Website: crate-barrel
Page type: review-order
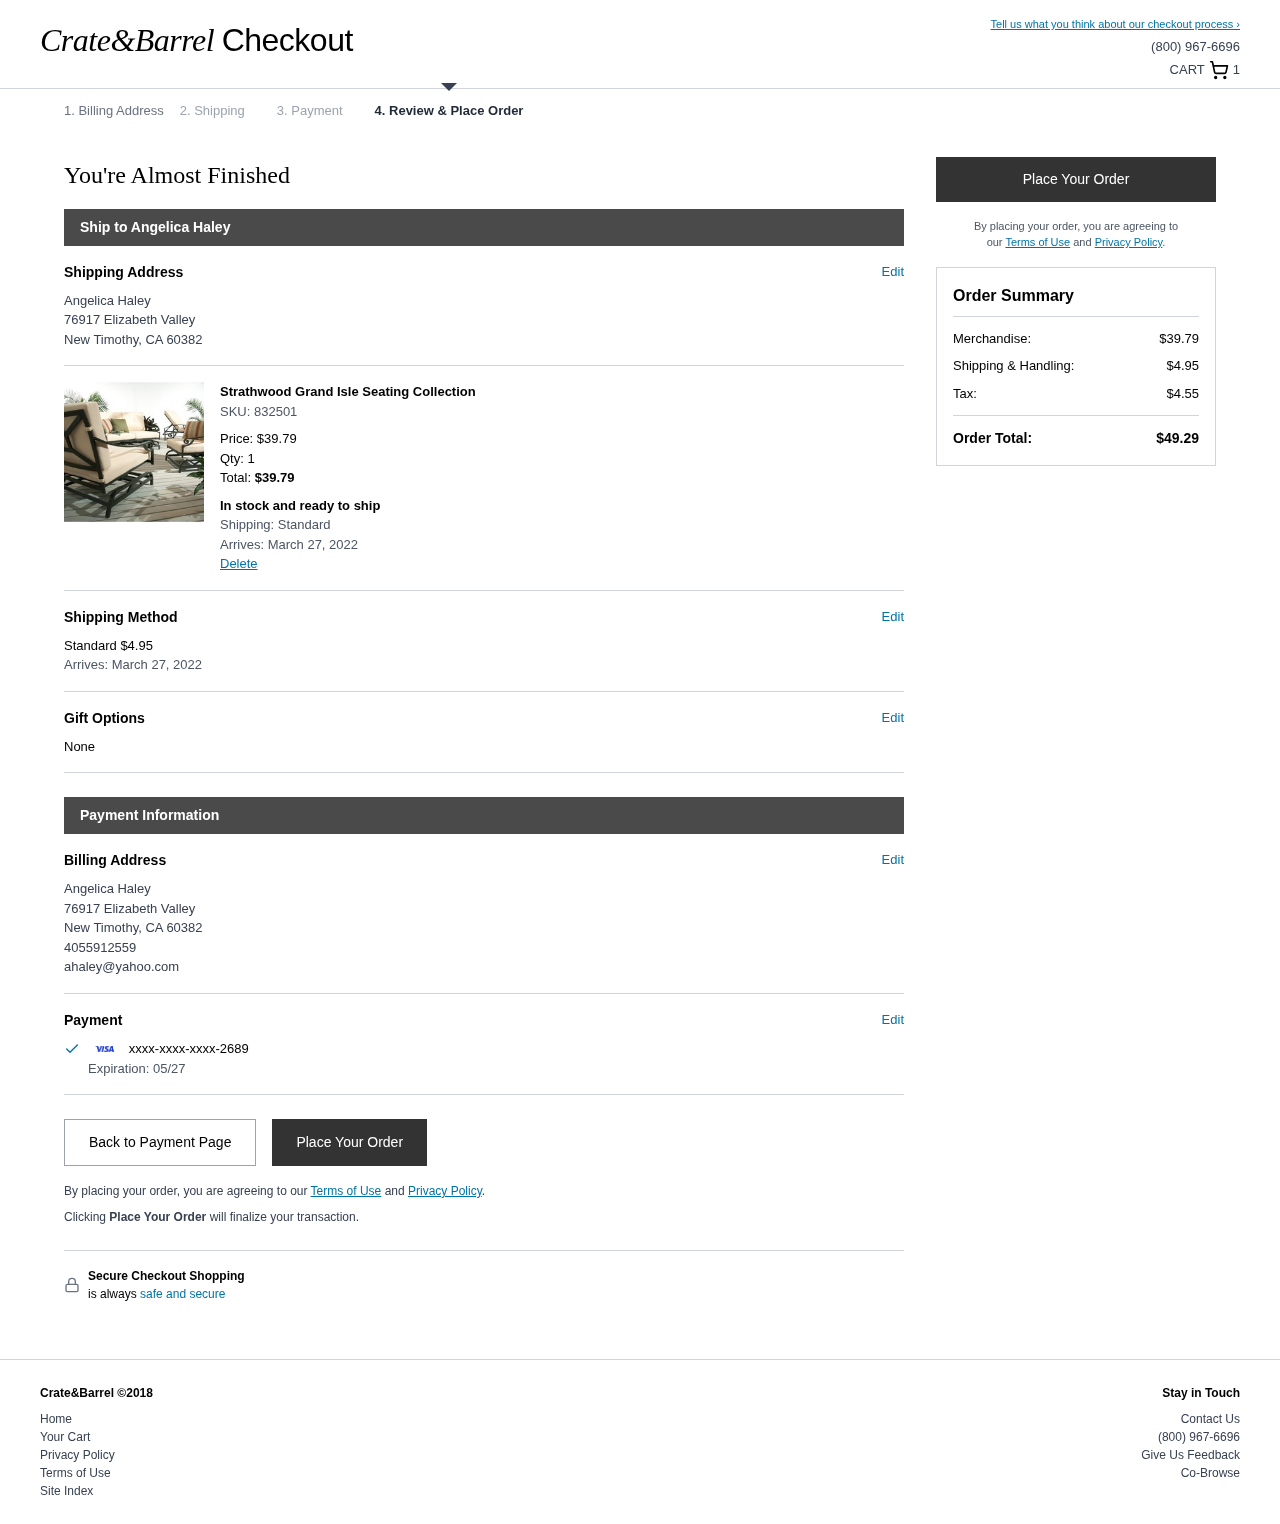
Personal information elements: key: PII_CARD_EXPIRY
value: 05/27
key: PII_CARD_LAST4
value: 2689
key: PII_EMAIL
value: ahaley@yahoo.com
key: PII_FULLNAME
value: Angelica Haley
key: PII_PHONE
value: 4055912559
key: PII_STREET
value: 76917 Elizabeth Valley
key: PII_FULLNAME2
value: Angelica Haley
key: PII_CITY2
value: New Timothy
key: PII_STATE_ABBR2
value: CA
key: PII_POSTCODE
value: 60382
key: PII_POSTCODE_FULL
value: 60382
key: PII_POSTCODE_NUMERIC
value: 60382
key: PII_FULLNAME3
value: Angelica Haley
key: PII_CITY3
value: New Timothy
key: PII_STATE_ABBR3
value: CA
Product elements: key: PRODUCT1_NAME
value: Strathwood Grand Isle Seating Collection
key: PRODUCT1_PRICE
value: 39.79
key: PRODUCT1_QUANTITY
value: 1
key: PRODUCT1_SKU
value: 832501
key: PRODUCT1_TOTAL
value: $39.79
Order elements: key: ORDER_NUM_ITEMS
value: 1
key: ORDER_DELIVERY_DATE
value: March 27, 2022
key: ORDER_SHIPPING_COST
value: $4.95
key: ORDER_DELIVERY_DATE2
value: March 27, 2022
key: ORDER_SUBTOTAL
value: $39.79
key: ORDER_SHIPPING_COST2
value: $4.95
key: ORDER_TAX
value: $4.55
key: ORDER_TOTAL
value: $49.29